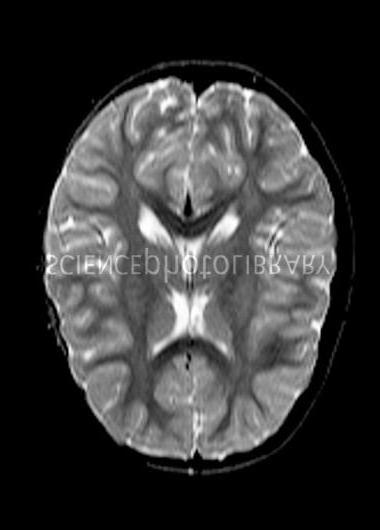
Label: notumor